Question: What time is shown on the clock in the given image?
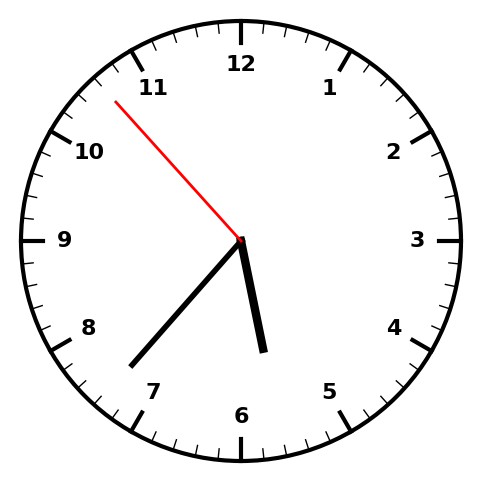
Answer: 05:36:53